Question: I am creating an 'AlertDialog' with a list of items.
Image of what is currently shown:

I want to make the category list items to be in bold.
Is there a way to do this?
'''
AlertDialog.Builder builder = new AlertDialog.Builder(this);
builder.setTitle("Make a choice from the list:");
builder.setCancelable(false);
builder.setItems(R.array.items_array, new DialogInterface.OnClickListener() {
public void onClick(DialogInterface dialog, int item) {
Toast.makeText(getApplicationContext(), "Selection: " + item, Toast.LENGTH_SHORT).show();
}
});
AlertDialog alert = builder.create();
alert.show();
'''
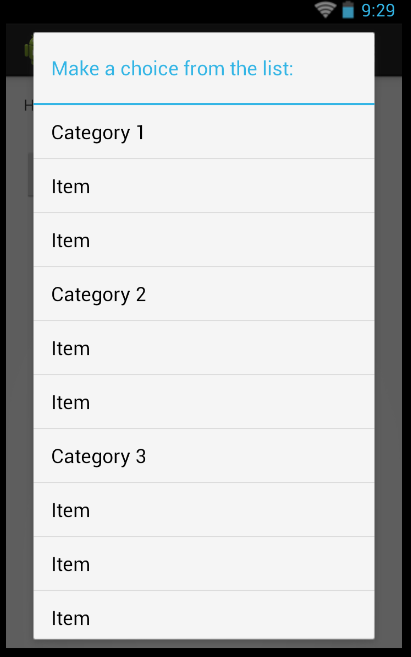
Answer: I would use ExpandableListView even though you just want headers. For one of my projects I had the exact same issue involving headers, and I had to create a custom adapter for it.
First create a new class with something like...
'''
public class MyCustomListAdapter extends BaseExpandableListAdapter
'''
These are my "getChildView" and "getGroupView" from my project...
'''
@Override
public View getChildView(int groupPosition, int childPosition,
boolean isLastChild, View view, ViewGroup parent) {
DetailInfo detailInfo = (DetailInfo) getChild(groupPosition,
childPosition);
if (view == null) {
LayoutInflater infalInflater = (LayoutInflater) context
.getSystemService(Context.LAYOUT_INFLATER_SERVICE);
view = infalInflater.inflate(R.layout.child_row, null);
}
TextView childItem = (TextView) view.findViewById(R.id.childItem);
childItem.setText(detailInfo.getName().trim());
return view;
}
@Override
public View getGroupView(int groupPosition, boolean isLastChild, View view,
ViewGroup parent) {
HeaderInfo headerInfo = (HeaderInfo) getGroup(groupPosition);
if (view == null) {
LayoutInflater inf = (LayoutInflater) context
.getSystemService(Context.LAYOUT_INFLATER_SERVICE);
view = inf.inflate(R.layout.group_heading, null);
}
TextView heading = (TextView) view.findViewById(R.id.heading);
heading.setText(headerInfo.getName().trim());
return view;
}
'''
So now, you have complete control over what gets displayed as the group or child. In this case, the group gets displayed as a header, and the children as the data.
Here is a screenshot of what my listview looks like with this code...